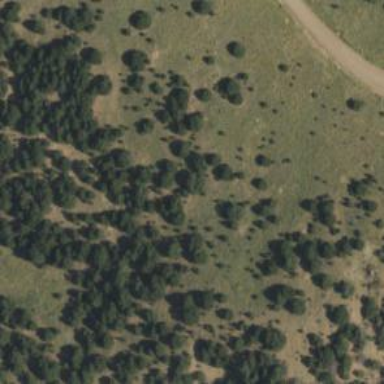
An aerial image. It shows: Natural area with evergreen scrub vegetation consisting of needle-leaved trees.